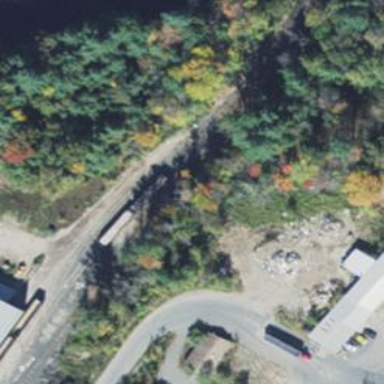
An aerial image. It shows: Rail spur service.